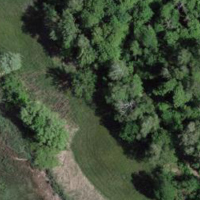
EUNIS habitat code: 21
Species observed at this site:
Equisetum hyemale